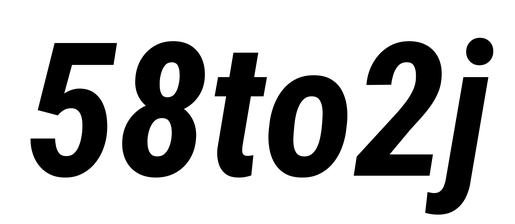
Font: Roboto-Italic_Condensed_Bold_Italic